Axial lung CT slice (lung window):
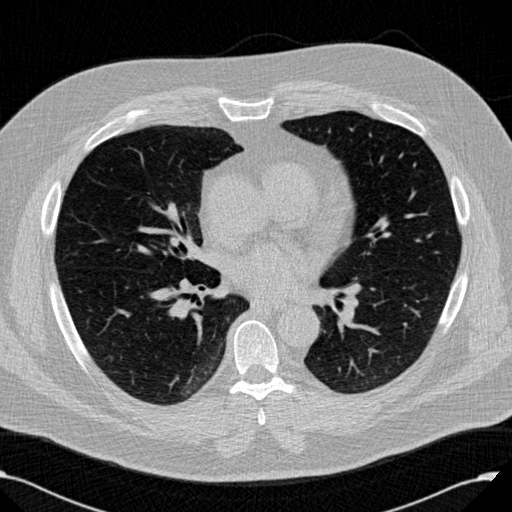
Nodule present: no